Interaction volume radius: 10 \u00c5
Interaction volume height: 25 \u00c5
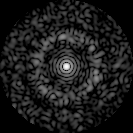
Disorder parameter: 0.8276